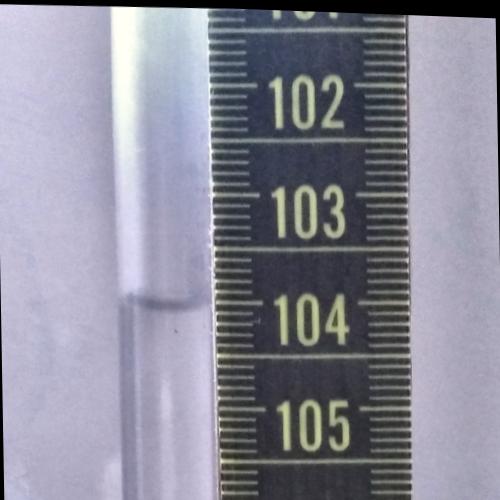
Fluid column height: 104.0 cm